Field crop: tomato
Growth stage: 1
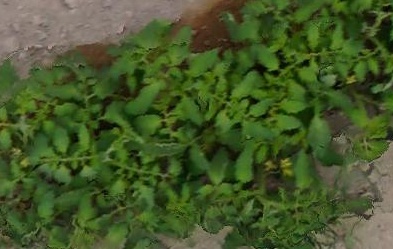
Species: tomato